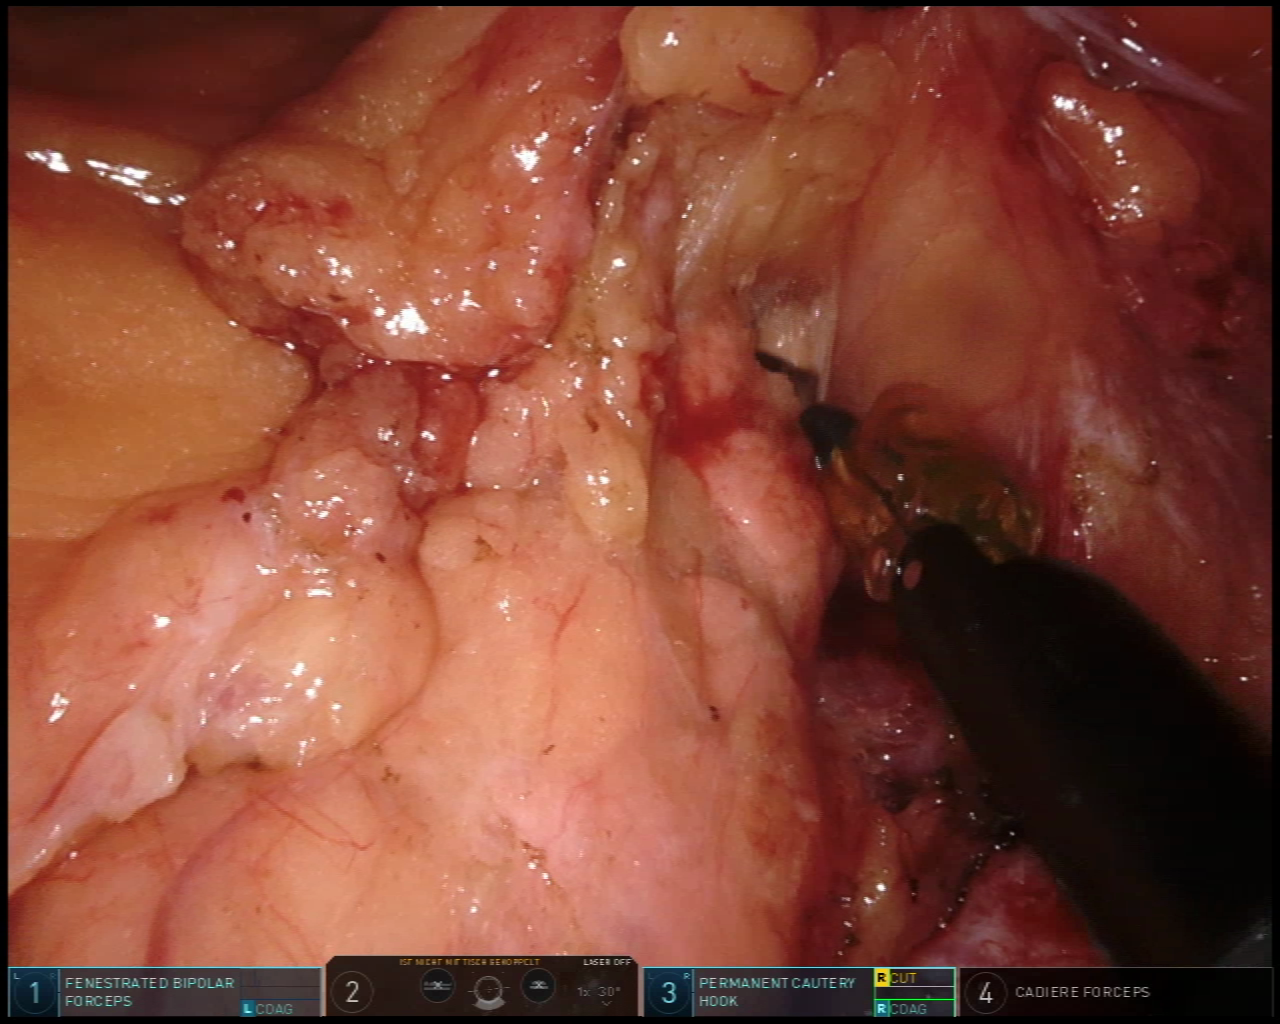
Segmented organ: pancreas
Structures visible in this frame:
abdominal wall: no
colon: no
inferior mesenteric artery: no
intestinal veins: no
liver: no
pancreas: yes
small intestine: no
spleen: no
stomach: no
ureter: no
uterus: no
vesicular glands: no